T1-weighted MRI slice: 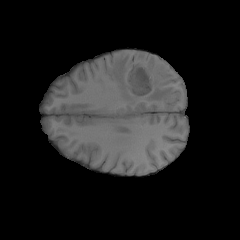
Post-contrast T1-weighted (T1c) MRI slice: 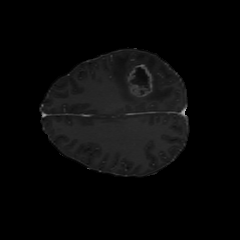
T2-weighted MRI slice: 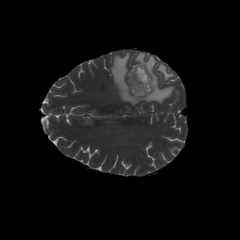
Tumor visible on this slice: yes